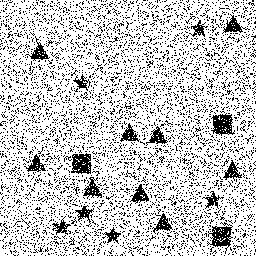
Squares: 3
Triangles: 9
Stars: 6
Total shapes: 18